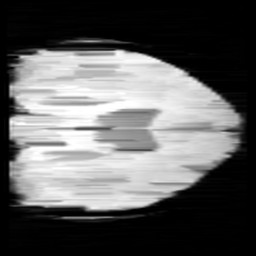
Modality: minIP
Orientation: coronal
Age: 11
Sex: male
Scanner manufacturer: siemens
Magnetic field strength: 3 T
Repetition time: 0.027 s
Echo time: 0.02 s